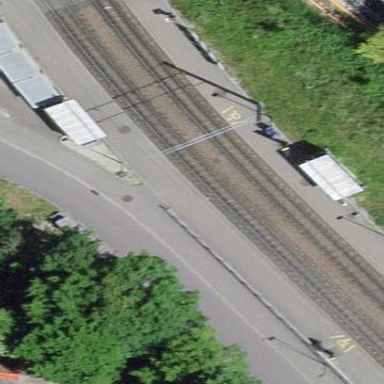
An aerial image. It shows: Platform for public transport with shelter. This railway platform is for trams.